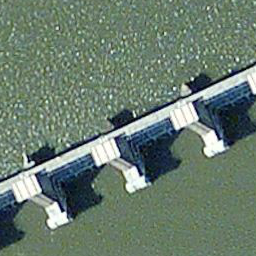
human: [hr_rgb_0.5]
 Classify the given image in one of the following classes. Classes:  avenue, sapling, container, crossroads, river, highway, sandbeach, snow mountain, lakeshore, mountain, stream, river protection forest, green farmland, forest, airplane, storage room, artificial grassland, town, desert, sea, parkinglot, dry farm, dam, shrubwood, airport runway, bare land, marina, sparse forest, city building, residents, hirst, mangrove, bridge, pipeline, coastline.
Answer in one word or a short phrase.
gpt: dam